Question: i have a problem with texture in SpriteKit game:
in 'touchesBegan' i do:
'''
-(void)touchesBegan:(NSSet *)touches withEvent:(UIEvent *)event {
UITouch *touch = [touches anyObject];
CGPoint location = [touch locationInNode:self];
SKNode *node = [self nodeAtPoint:location];
if ([node.name isEqualToString:@"worm"]) {
[node removeAllActions];
SKAction *change = [SKAction setTexture:[SKTexture textureWithImageNamed:@"worm2"]];
[node runAction:change];
'''
this code works but the new texture "worm2" is scaled, and you see bad compared to how it should.
From Apple Documentation, <URL>:
there should be the method: 'setTexture:resize:'
but as you can see from the picture that I put, this method is not present..

thanks everybody
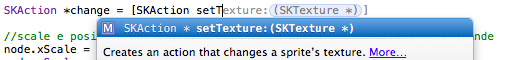
Answer: Like suggest from @user867635 '[SKAction setTexture:resize:]' is available from 7.1 .. so I found another solution to this problem:
when init the scene:
'''
_texture = [SKTexture textureWithImageNamed:@"worm2"];
[_texture preloadWithCompletionHandler:^{}];
'''
and after in 'touchesBegan' call this texture as above, 'preloadWithCompletionHandler' solved my problem